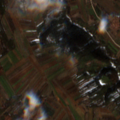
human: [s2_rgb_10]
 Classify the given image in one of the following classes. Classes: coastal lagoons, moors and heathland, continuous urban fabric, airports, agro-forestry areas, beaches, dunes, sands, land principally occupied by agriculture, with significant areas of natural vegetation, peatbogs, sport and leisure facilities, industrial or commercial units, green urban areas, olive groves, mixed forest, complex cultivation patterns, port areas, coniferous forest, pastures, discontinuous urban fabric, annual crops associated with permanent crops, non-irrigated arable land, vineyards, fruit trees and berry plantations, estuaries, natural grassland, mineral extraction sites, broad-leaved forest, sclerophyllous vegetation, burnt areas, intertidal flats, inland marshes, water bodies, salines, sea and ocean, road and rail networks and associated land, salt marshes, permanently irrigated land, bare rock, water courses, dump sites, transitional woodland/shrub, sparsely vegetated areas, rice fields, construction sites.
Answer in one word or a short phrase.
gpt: complex cultivation patterns, land principally occupied by agriculture, with significant areas of natural vegetation, broad-leaved forest, transitional woodland/shrub